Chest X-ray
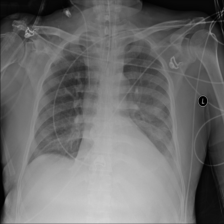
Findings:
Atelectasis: negative
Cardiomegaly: negative
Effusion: negative
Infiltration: positive
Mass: negative
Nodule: negative
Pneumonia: negative
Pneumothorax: negative
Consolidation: negative
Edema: negative
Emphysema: negative
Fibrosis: negative
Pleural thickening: negative
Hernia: negative